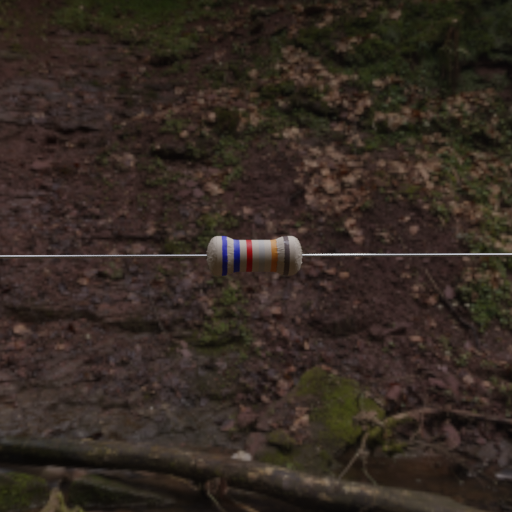
Resistor colour bands (in order): blue, blue, red, silver, orange, gray